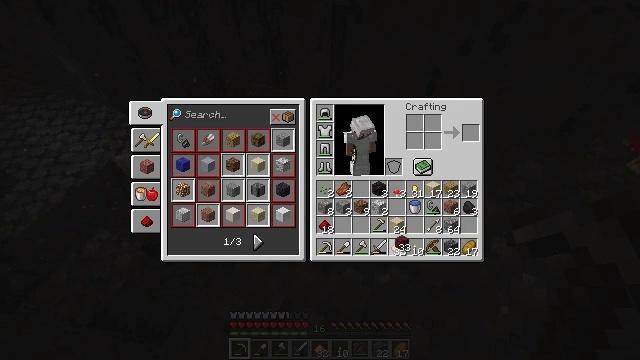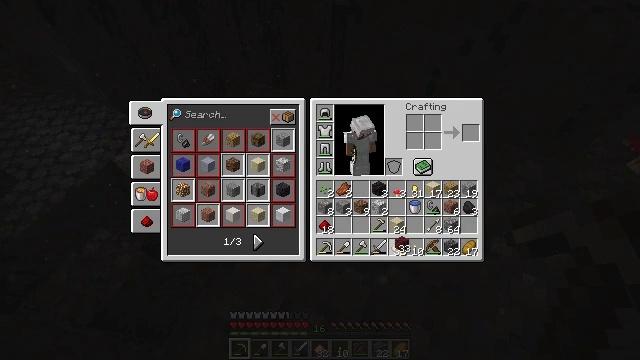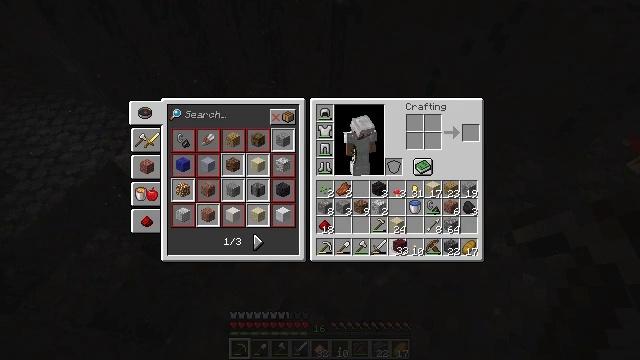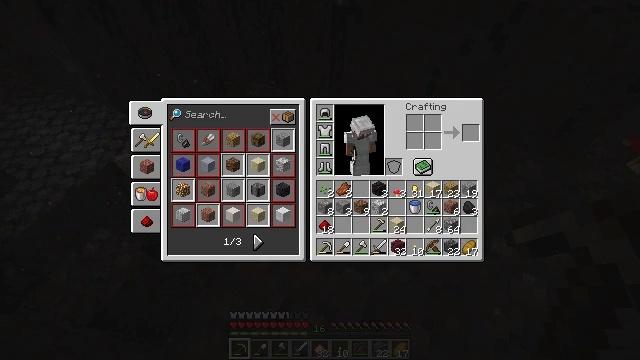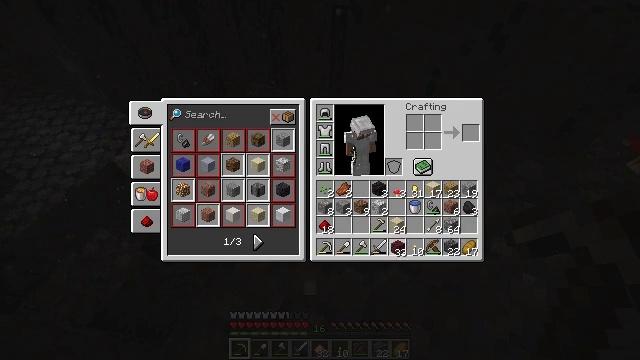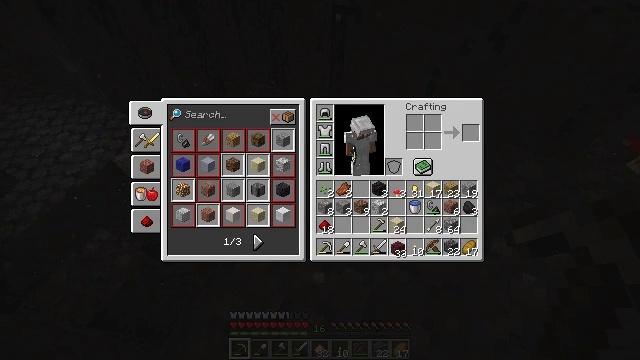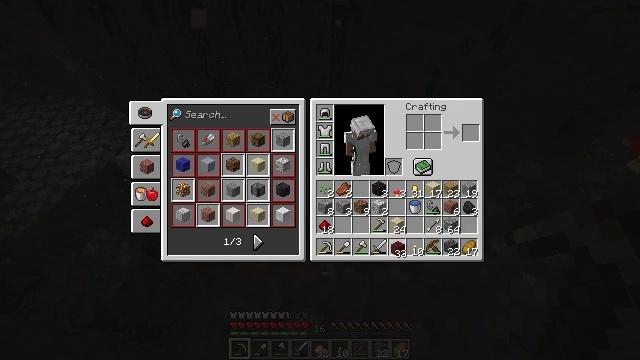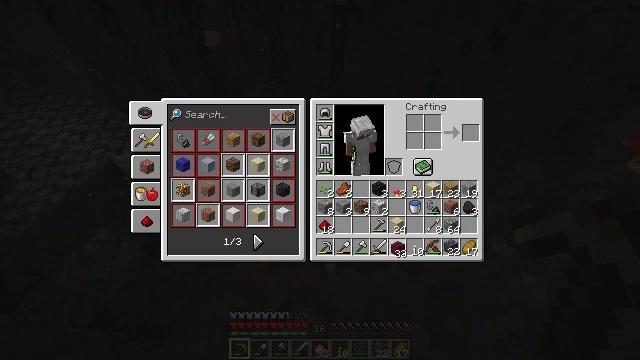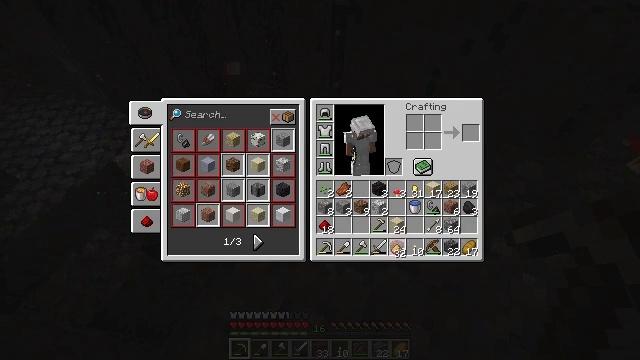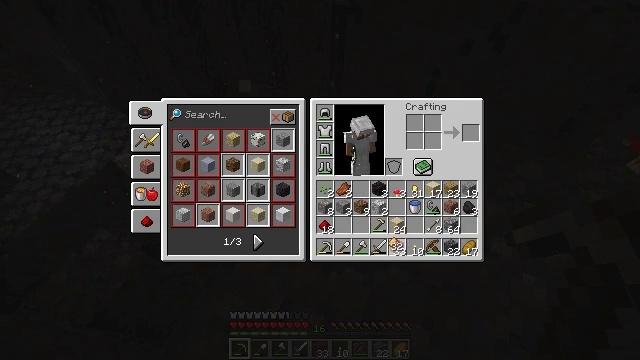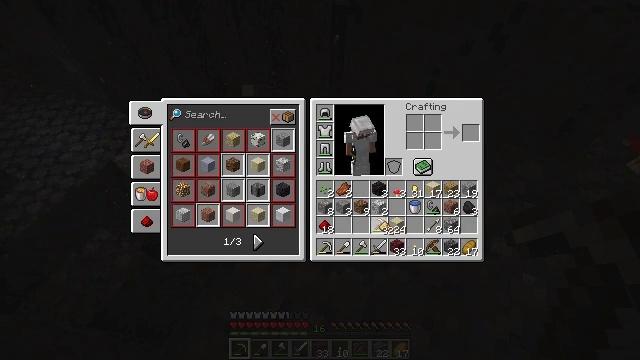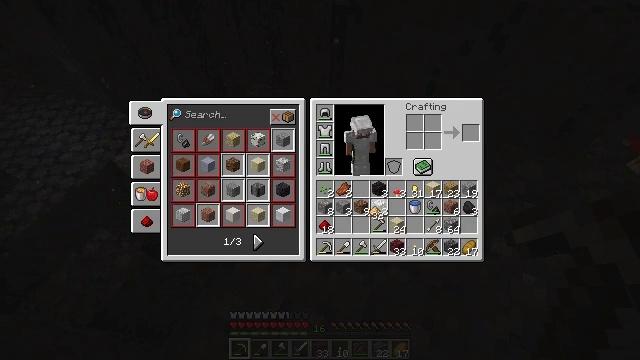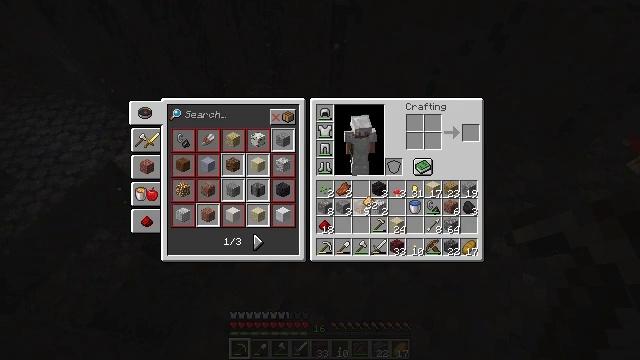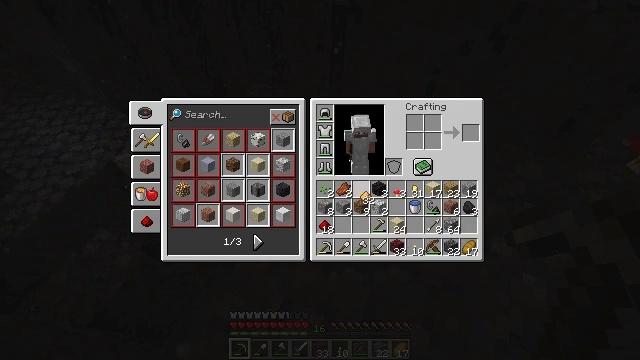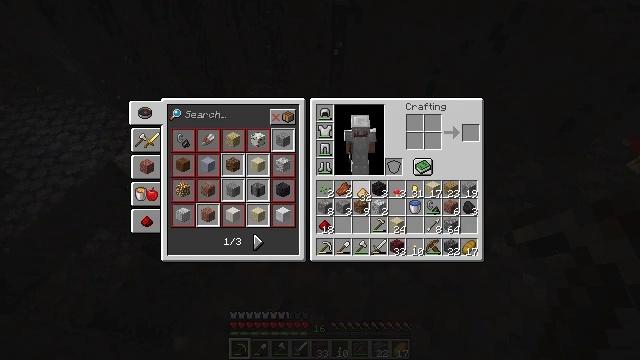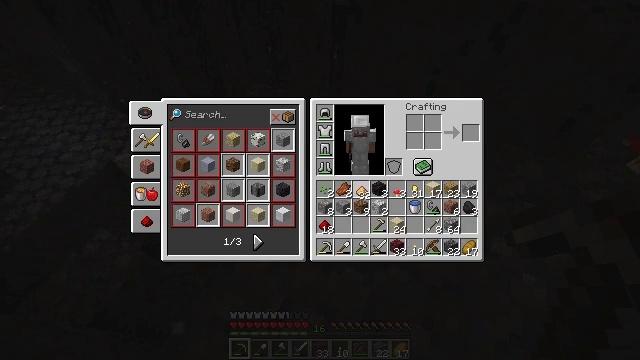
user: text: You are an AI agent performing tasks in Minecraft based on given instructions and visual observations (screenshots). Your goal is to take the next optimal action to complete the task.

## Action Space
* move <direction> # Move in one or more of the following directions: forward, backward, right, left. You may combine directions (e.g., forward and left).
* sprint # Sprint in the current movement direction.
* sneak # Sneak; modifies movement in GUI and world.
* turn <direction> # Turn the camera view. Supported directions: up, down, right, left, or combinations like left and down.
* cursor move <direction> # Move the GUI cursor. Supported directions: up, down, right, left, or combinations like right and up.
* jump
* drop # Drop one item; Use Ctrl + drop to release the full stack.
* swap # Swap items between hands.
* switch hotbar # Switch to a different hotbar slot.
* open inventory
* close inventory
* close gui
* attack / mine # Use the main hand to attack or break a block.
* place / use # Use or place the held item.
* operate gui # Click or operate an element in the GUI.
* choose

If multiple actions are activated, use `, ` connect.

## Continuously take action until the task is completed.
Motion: motion action
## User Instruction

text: Obtain basalt from the terrain.
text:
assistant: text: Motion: no_op
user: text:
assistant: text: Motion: no_op
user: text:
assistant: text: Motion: no_op
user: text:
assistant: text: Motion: no_op
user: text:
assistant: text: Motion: operate gui
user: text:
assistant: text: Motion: operate gui
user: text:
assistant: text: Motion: operate gui
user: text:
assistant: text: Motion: no_op
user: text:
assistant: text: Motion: cursor move up
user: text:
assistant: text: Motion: cursor move left and up
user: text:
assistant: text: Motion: cursor move left and up
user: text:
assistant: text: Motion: cursor move up
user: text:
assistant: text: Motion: no_op
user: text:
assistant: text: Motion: no_op
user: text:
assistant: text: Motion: no_op
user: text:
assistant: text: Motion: no_op
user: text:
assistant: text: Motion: no_op
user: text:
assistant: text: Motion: no_op
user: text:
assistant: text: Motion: operate gui
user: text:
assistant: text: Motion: operate gui
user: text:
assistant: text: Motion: operate gui
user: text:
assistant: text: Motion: operate gui
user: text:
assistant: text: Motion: no_op
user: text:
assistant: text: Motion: no_op
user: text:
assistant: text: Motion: no_op
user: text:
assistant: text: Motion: no_op
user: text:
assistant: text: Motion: no_op
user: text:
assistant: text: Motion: no_op
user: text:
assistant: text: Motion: no_op
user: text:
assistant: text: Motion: no_op